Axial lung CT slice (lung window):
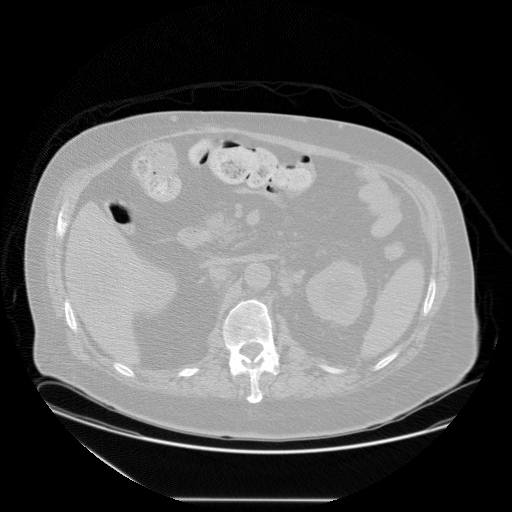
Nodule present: no